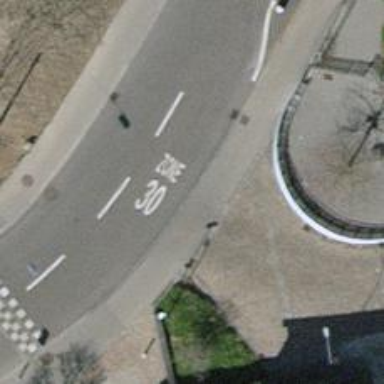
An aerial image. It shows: Unmarked crossing with traffic calming table.